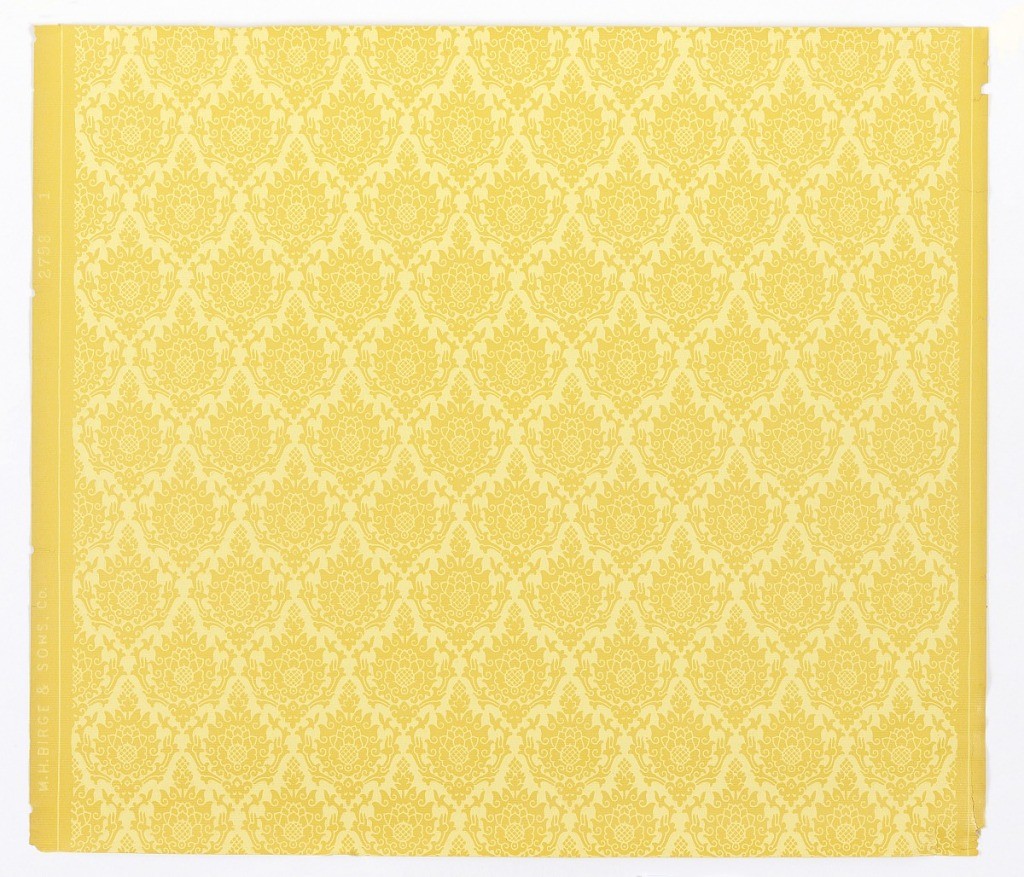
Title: Sidewall
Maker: M.H. Birge & Sons Co., 1834
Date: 1890–1920
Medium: Machine-printed
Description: Diaper pattern formed by repeating design of floral medallion printed in pale yellow on mustard yellow ground.